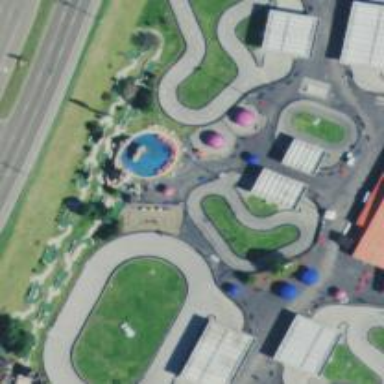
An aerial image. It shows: Karting raceway for sports enthusiasts.